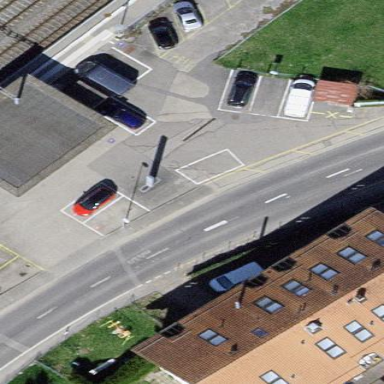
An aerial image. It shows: Parking area.